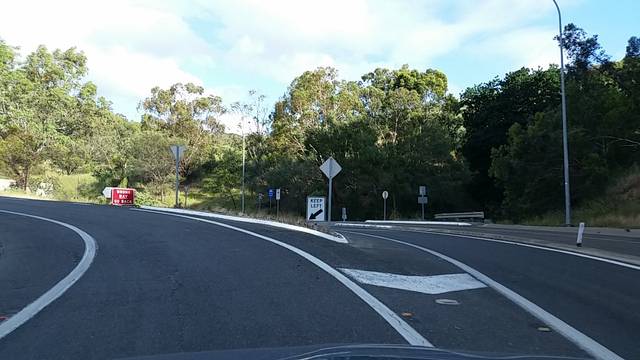
Region: Australia
Coordinates: -34.968, 138.671